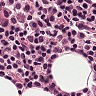
Metastatic tissue present: no